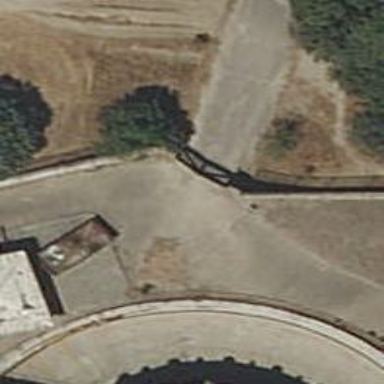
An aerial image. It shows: Gate.